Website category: university
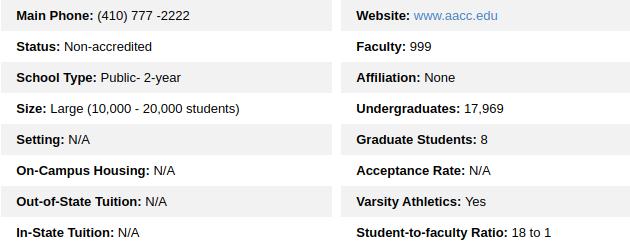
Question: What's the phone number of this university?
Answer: (410) 777 -2222

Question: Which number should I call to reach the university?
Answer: (410) 777 -2222

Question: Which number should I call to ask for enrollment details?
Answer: (410) 777 -2222

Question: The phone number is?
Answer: (410) 777 -2222

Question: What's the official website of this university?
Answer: www.aacc.edu

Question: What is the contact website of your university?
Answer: www.aacc.edu

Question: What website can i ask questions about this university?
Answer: www.aacc.edu

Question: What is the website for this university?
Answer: www.aacc.edu

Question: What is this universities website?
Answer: www.aacc.edu

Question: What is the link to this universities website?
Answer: www.aacc.edu

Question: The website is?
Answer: www.aacc.edu

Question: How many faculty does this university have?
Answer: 999

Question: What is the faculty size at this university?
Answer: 999

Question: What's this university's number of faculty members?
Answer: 999

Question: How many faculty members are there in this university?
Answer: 999

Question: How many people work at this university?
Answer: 999

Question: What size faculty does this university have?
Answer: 999

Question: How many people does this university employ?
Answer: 999

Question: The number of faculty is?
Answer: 999

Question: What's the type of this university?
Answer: Public- 2-year

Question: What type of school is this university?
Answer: Public- 2-year

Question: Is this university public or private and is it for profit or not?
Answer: Public- 2-year

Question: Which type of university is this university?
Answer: Public- 2-year

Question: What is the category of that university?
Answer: Public- 2-year

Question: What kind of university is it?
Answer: Public- 2-year

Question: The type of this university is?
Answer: Public- 2-year

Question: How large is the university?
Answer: Large (10,000 - 20,000 students)

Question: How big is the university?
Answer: Large (10,000 - 20,000 students)

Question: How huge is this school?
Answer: Large (10,000 - 20,000 students)

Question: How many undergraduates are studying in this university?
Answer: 17,969

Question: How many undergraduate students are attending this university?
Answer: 17,969

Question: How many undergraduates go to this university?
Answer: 17,969

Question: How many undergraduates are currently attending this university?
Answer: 17,969

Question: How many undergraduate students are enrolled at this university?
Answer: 17,969

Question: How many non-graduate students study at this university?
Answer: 17,969

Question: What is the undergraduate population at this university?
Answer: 17,969

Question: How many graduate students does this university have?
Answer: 8

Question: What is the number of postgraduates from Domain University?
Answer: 8

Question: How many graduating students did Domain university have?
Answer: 8

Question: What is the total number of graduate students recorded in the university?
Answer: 8

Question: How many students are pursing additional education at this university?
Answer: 8

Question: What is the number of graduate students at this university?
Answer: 8

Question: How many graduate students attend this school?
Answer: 8

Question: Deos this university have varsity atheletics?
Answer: Yes

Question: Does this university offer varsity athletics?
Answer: Yes

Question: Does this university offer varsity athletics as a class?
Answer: Yes

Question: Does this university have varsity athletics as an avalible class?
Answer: Yes

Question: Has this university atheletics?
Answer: Yes

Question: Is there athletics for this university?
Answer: Yes

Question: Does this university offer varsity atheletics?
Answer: Yes

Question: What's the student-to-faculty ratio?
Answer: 18 to 1

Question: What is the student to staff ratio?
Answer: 18 to 1

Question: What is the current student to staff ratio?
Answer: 18 to 1

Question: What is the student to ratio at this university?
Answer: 18 to 1

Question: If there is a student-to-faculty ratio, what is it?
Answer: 18 to 1

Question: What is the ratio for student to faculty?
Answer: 18 to 1

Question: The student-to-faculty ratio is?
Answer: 18 to 1